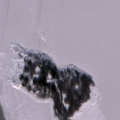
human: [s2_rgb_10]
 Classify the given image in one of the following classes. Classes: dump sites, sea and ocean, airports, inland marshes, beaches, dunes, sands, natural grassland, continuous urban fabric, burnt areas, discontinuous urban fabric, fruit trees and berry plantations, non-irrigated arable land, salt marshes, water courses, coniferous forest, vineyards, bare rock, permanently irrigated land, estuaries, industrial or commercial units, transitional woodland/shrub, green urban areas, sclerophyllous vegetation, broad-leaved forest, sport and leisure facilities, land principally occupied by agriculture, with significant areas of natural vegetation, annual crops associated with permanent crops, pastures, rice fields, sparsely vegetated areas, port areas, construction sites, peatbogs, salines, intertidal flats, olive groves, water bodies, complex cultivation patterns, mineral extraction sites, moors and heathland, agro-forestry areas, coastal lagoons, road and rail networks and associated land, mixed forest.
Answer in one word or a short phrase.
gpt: mixed forest, sea and ocean